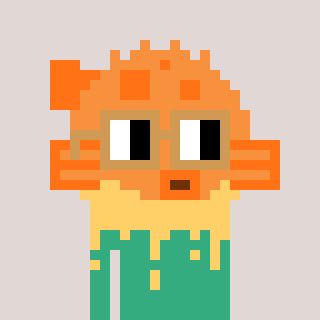
a pixel art character with square brown glasses, a pufferfish-shaped head and a teal-colored body on a warm background